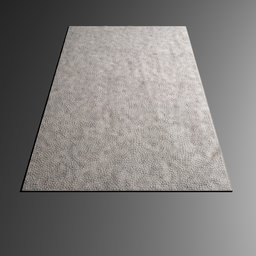
Label: decoration